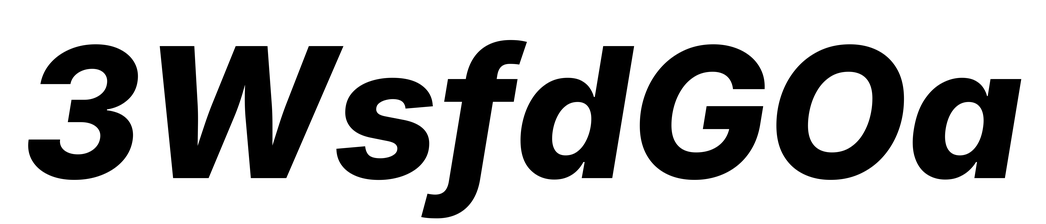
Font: Inter-Italic_ExtraBold_Italic